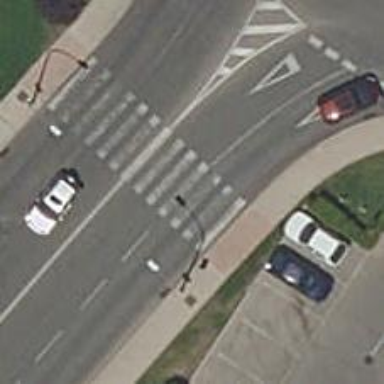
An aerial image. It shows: Uncontrolled crossing on the road.